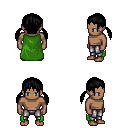
a pixel art fantasy rpg character, male body template, human, dark skin, green cape, metal pants, black twin-tailed hairstyle, four views (front, back, left, right), 2x2 character sprite sheet, small pixel art, hard edges, no anti-aliasing